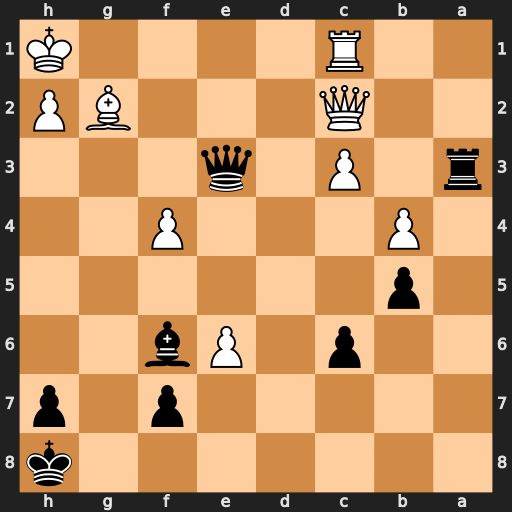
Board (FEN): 7k/5p1p/2p1Pb2/1p6/1P3P2/r1P1q3/2Q3BP/2R4K
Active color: b
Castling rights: -
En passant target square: -
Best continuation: Rxc3 Qxc3 Bxc3